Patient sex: F
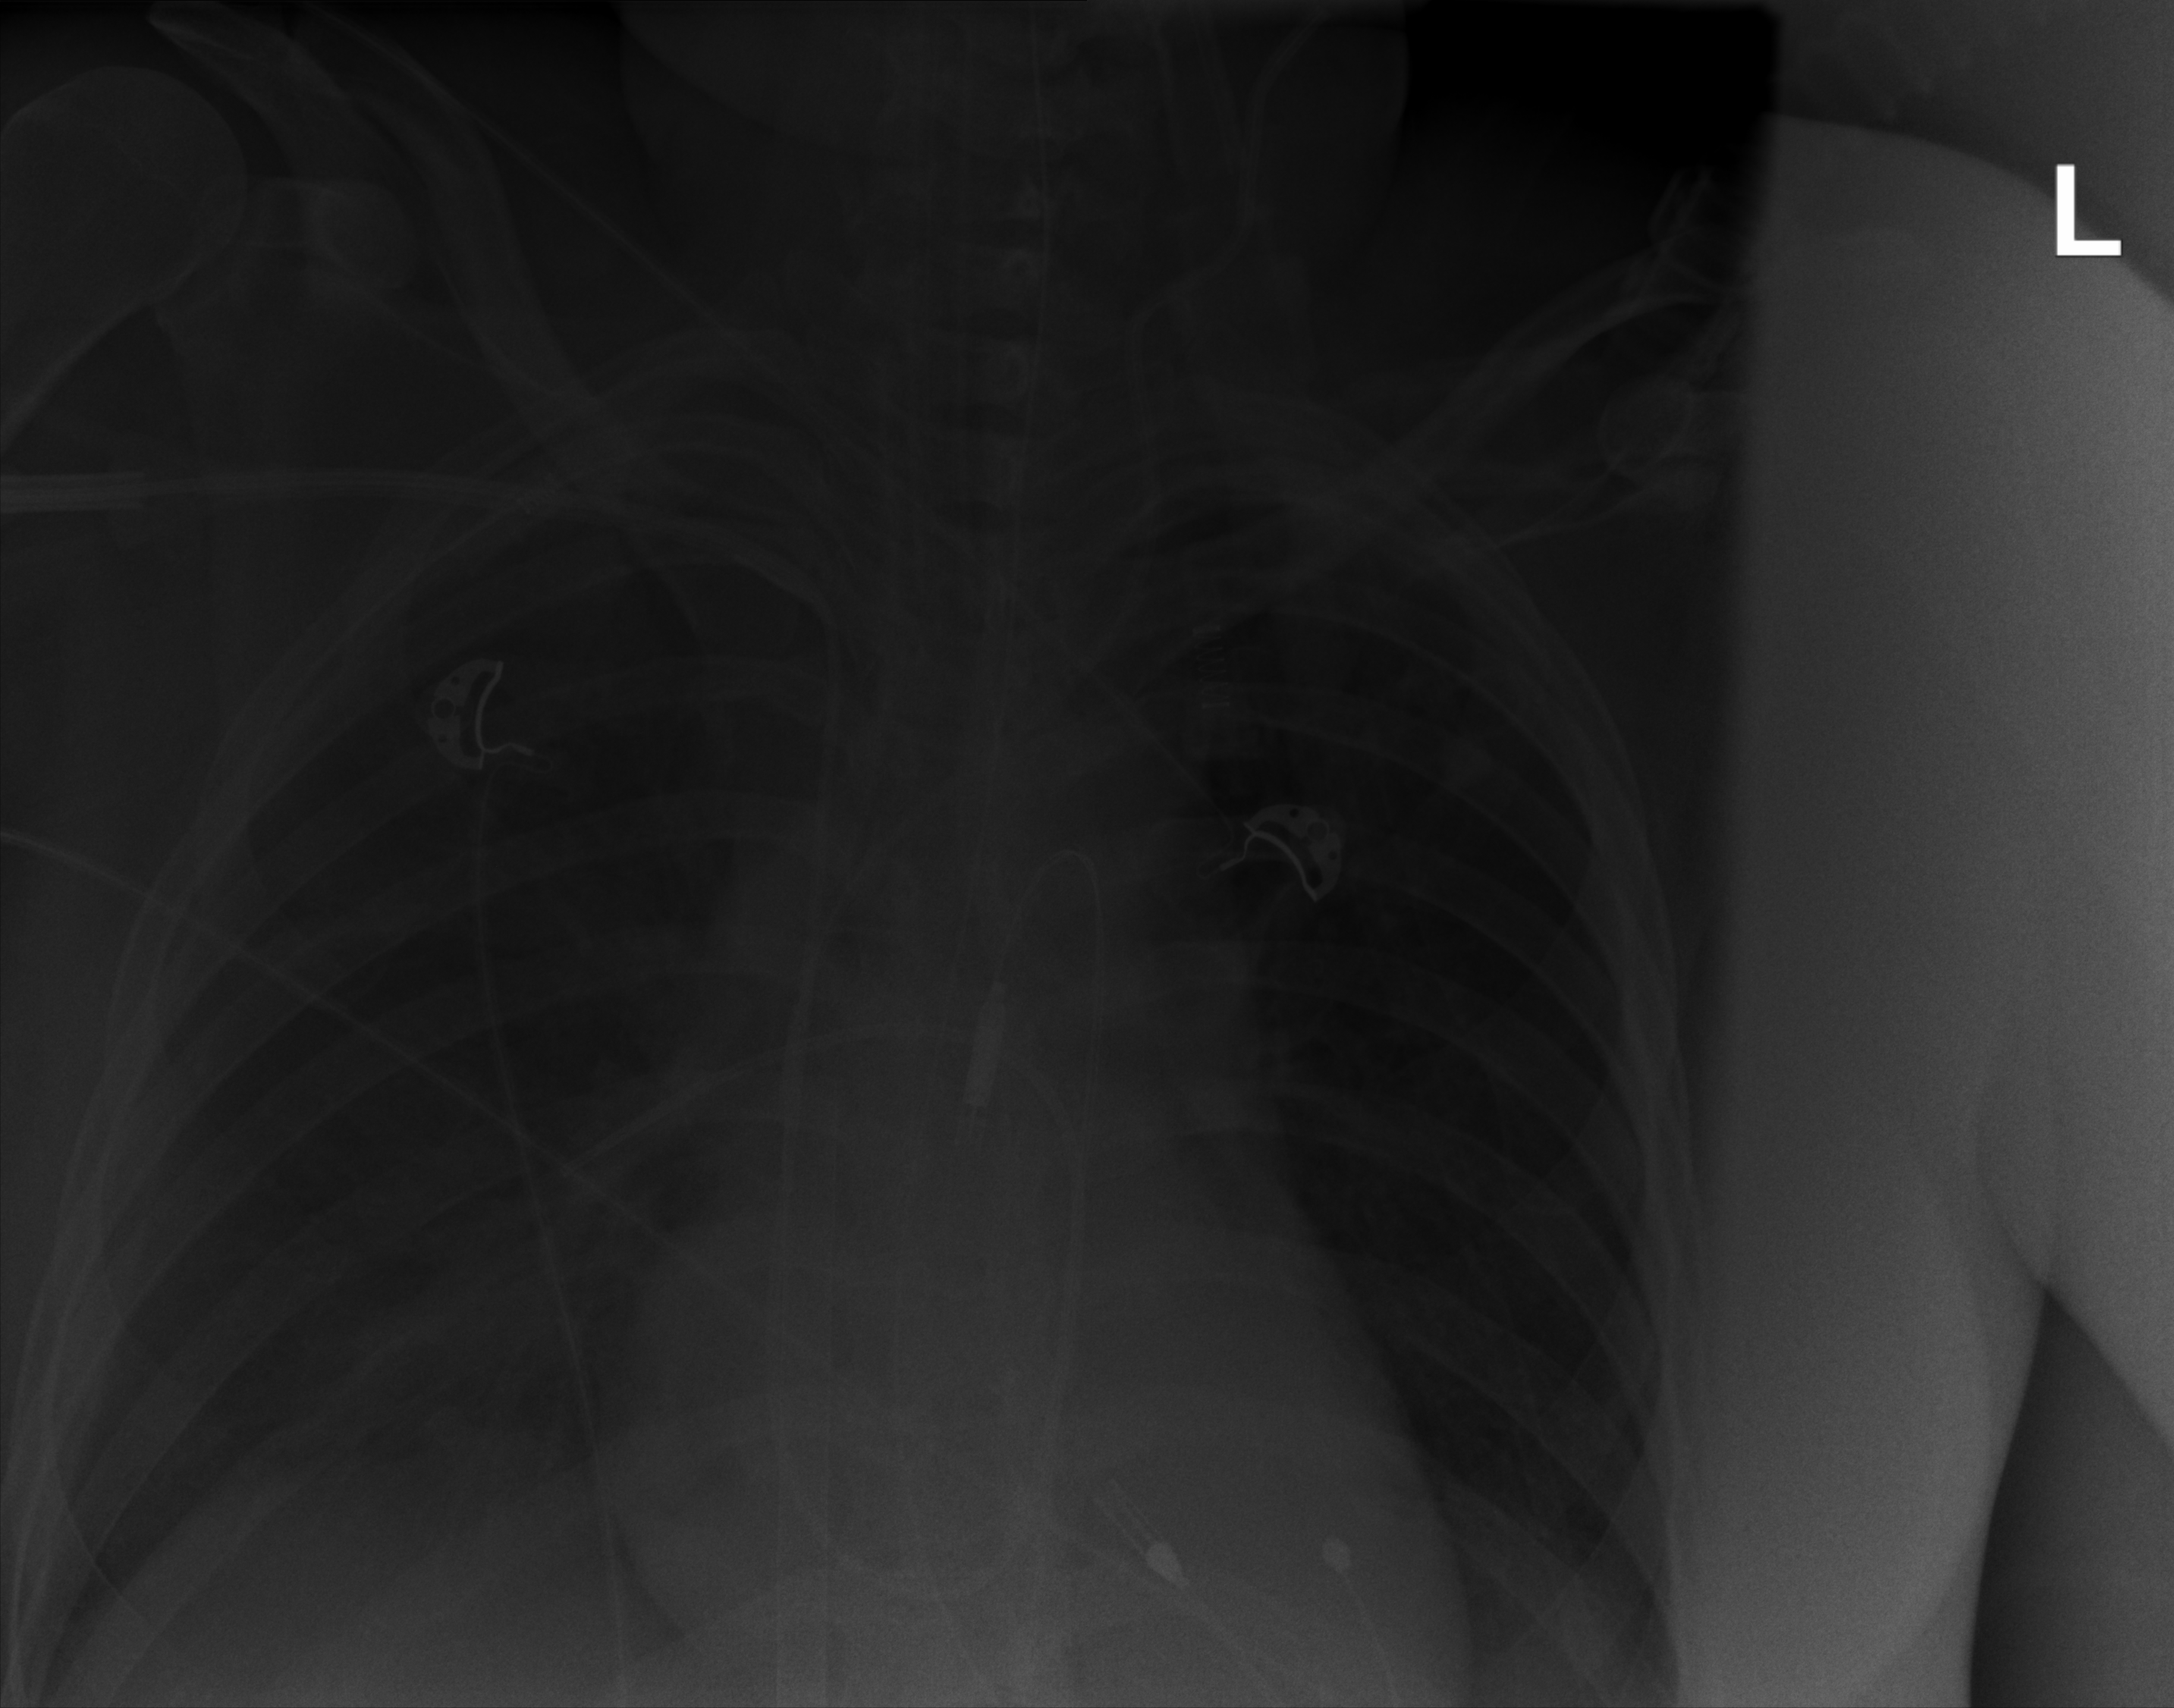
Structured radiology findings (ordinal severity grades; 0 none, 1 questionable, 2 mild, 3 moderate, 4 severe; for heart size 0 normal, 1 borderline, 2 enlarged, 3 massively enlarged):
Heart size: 1
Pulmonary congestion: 0
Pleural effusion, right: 2
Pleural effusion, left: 0
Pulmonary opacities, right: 0
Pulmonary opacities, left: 0
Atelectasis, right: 0
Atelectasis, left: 0